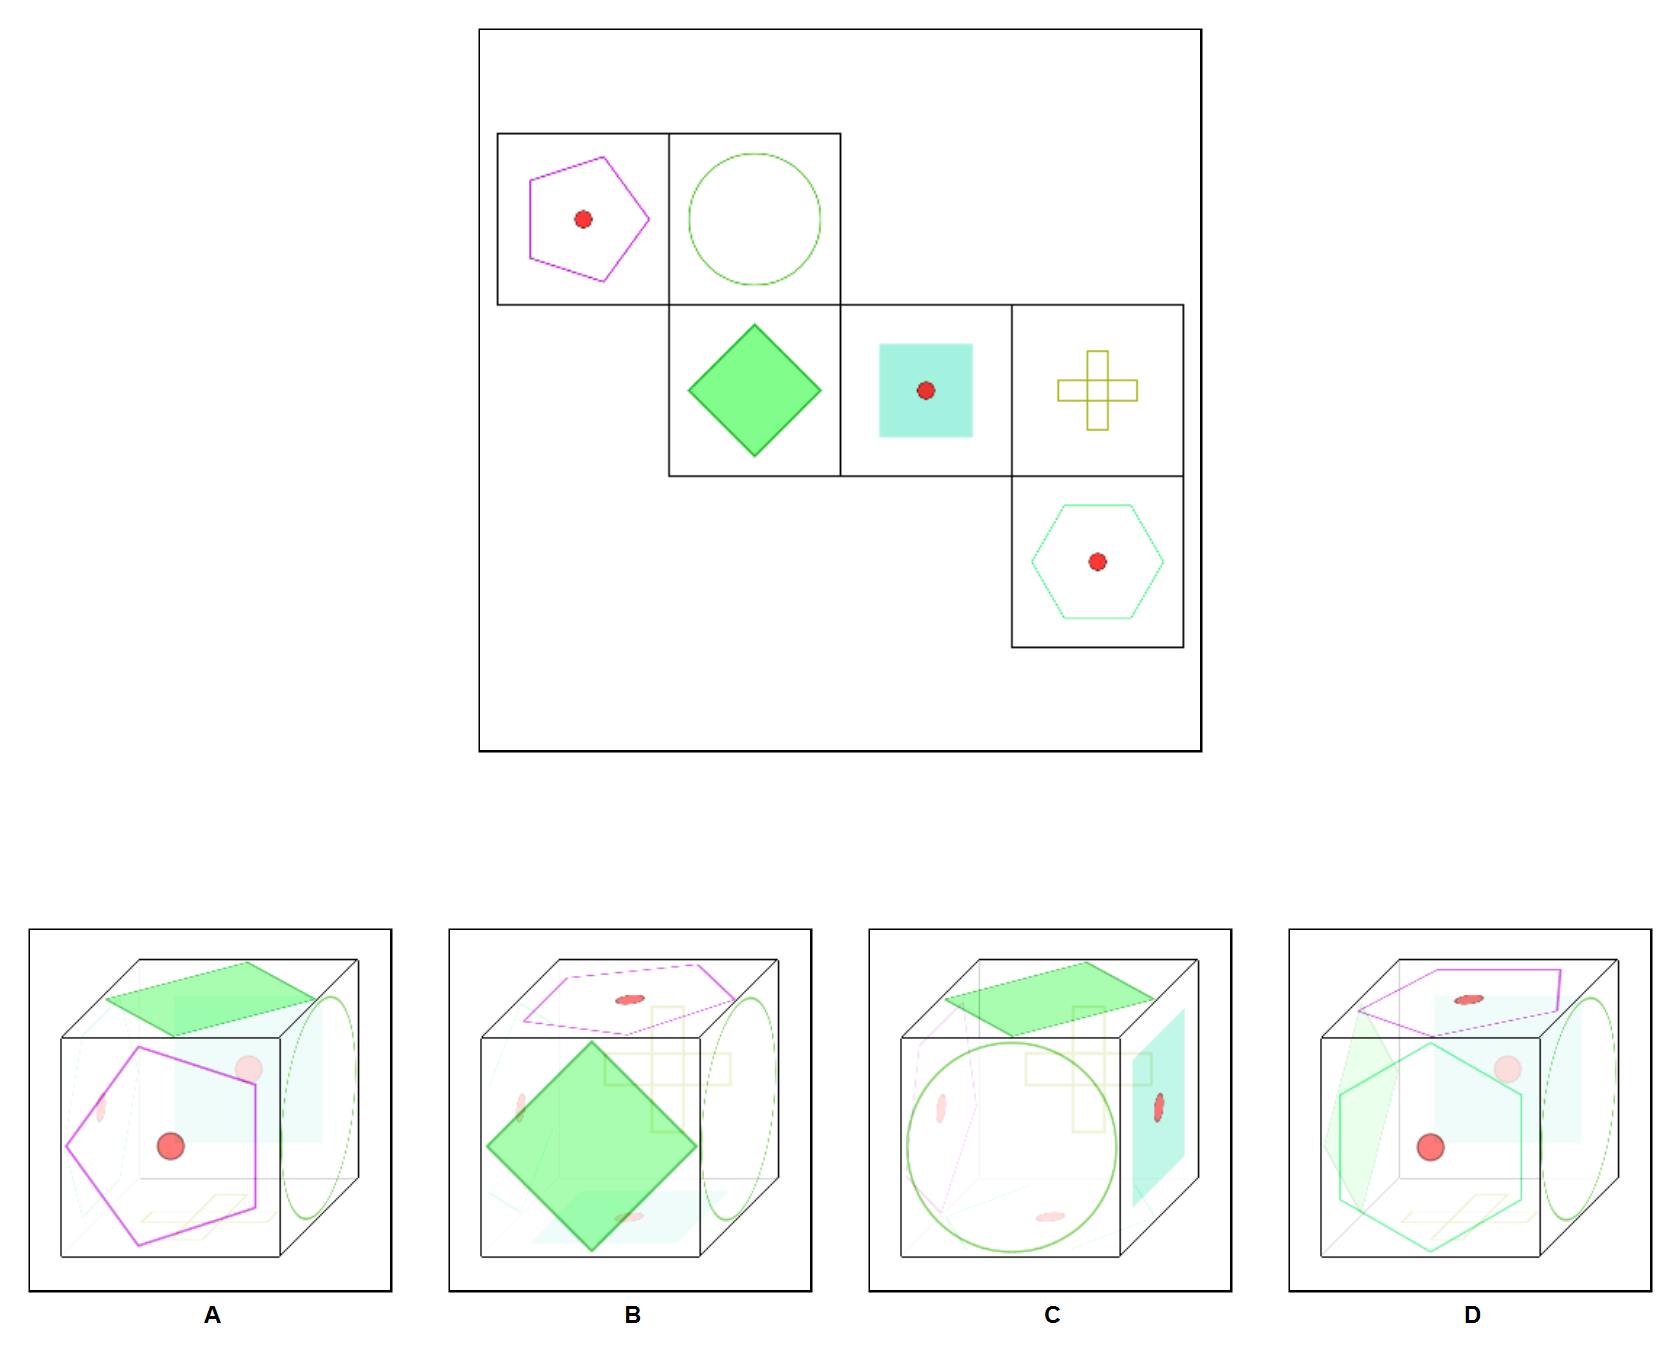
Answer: B